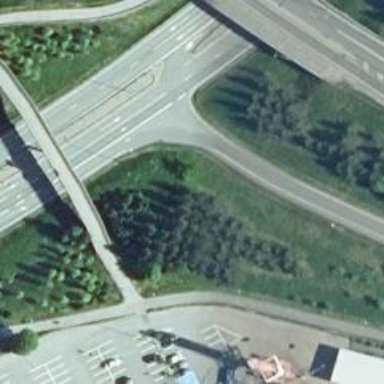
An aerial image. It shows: Trunk link highway.